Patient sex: M
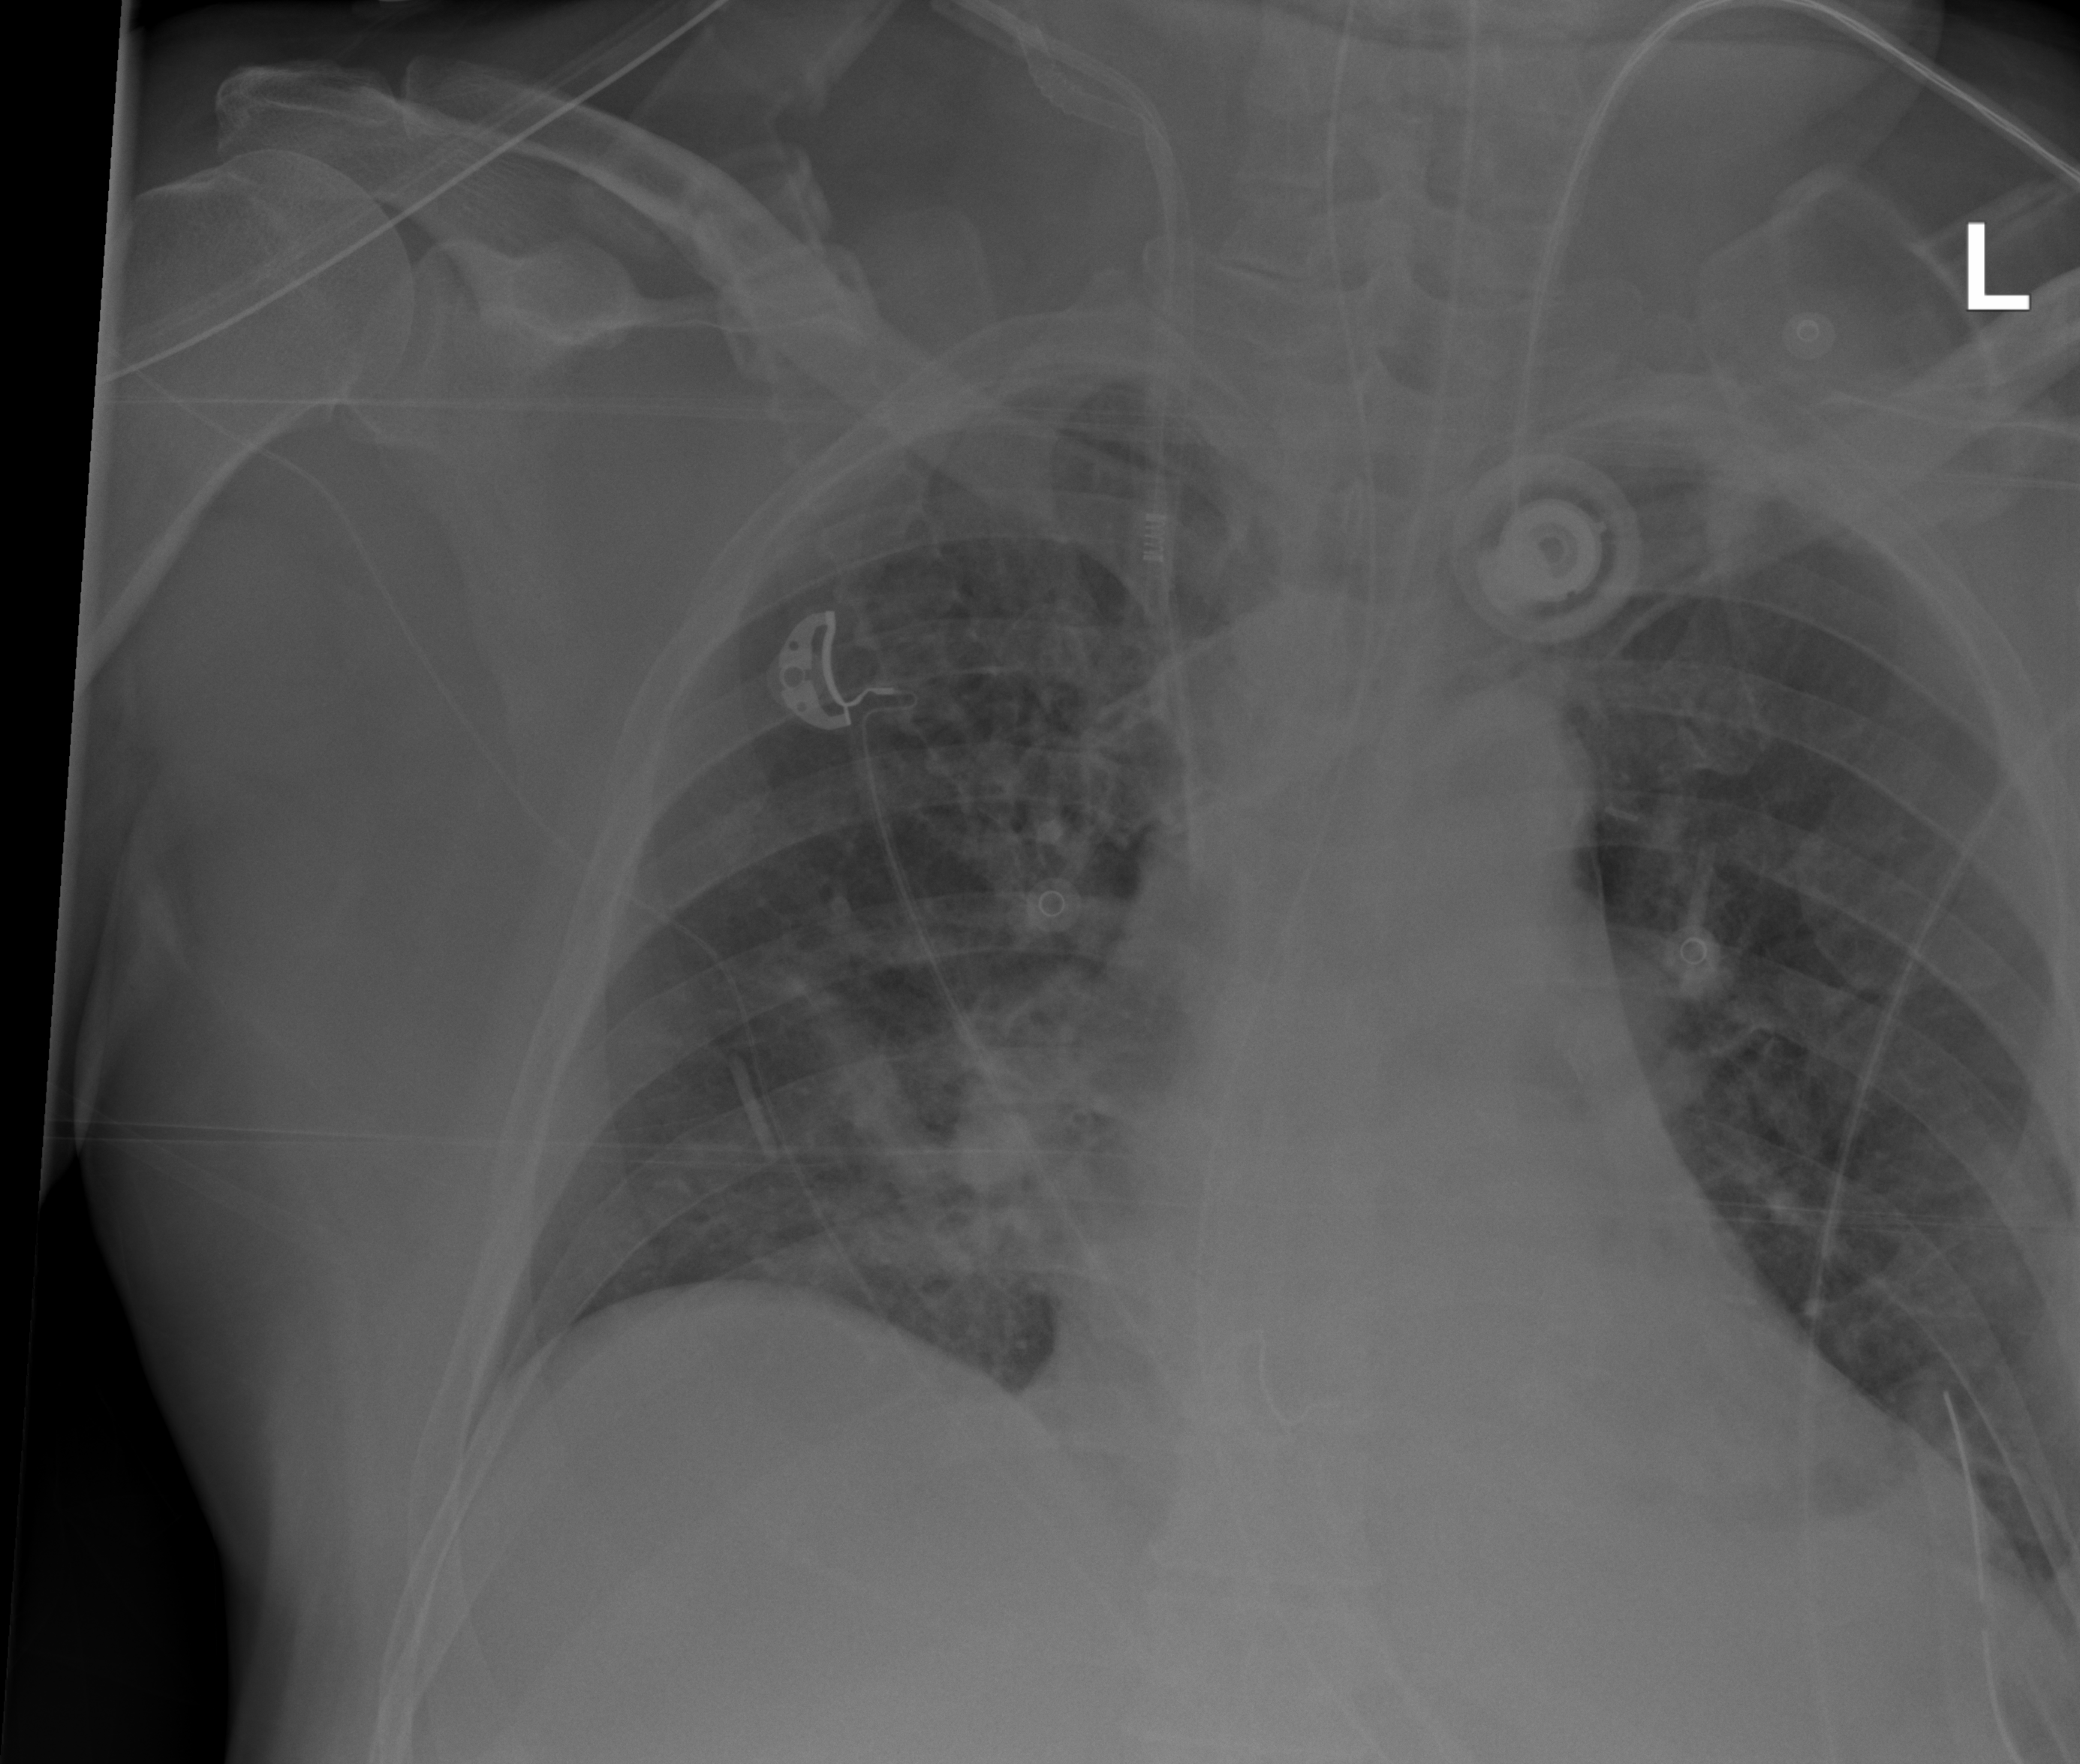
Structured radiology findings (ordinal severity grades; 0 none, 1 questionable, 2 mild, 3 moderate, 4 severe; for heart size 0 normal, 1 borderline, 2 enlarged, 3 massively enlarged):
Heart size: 1
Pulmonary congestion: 2
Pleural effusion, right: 0
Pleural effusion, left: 0
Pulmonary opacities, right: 2
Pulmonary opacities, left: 0
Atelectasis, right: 2
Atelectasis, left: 2